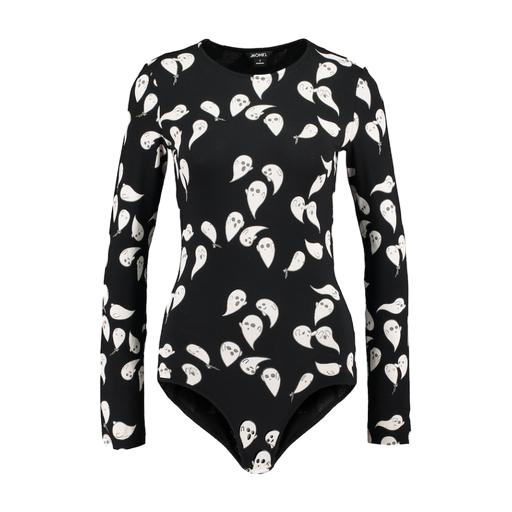
long sleeved and cameo print, long-sleeve t-shirt only macy, her longsleeve top, white background